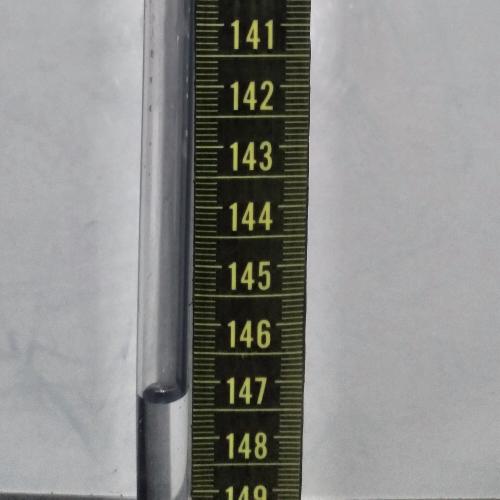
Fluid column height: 147.3 cm